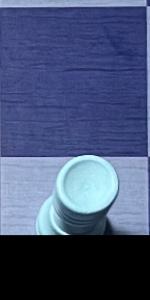
Label: Rook_White